Interaction volume radius: 5 \u00c5
Interaction volume height: 25 \u00c5
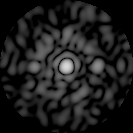
Disorder parameter: 0.8532